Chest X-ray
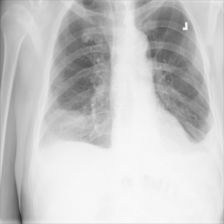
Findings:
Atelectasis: negative
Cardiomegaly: negative
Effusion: positive
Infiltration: negative
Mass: negative
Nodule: negative
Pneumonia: negative
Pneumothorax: negative
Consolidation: negative
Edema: negative
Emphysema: negative
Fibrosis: negative
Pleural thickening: negative
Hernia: negative